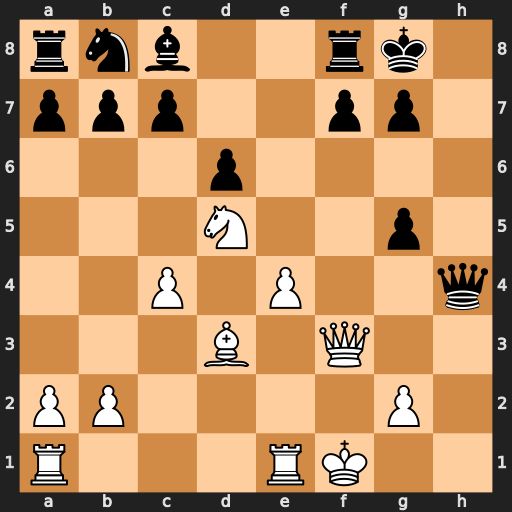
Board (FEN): rnb2rk1/ppp2pp1/3p4/3N2p1/2P1P2q/3B1Q2/PP4P1/R3RK2
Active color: w
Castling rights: -
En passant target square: -
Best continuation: Ne7+ Kh7 e5+